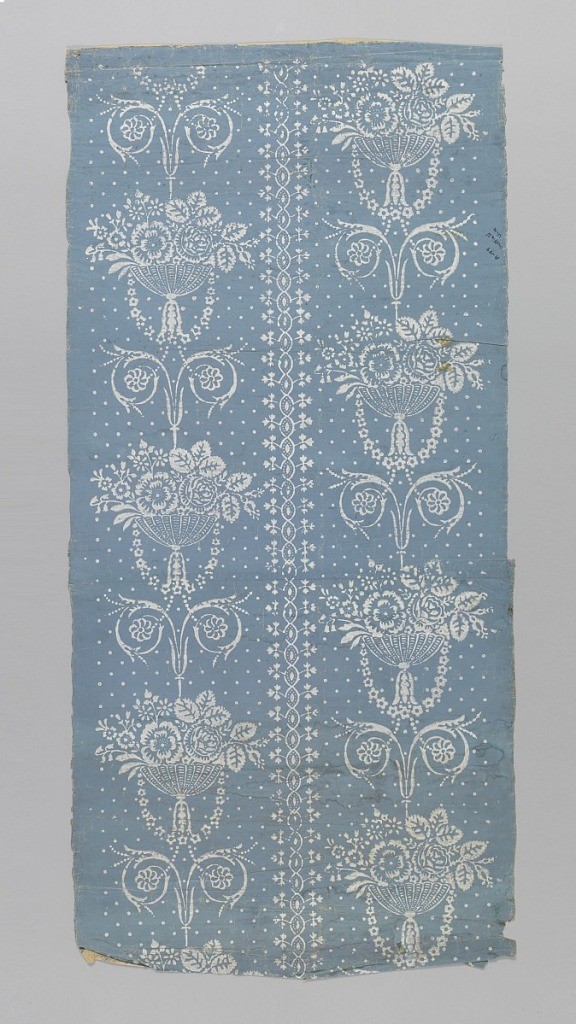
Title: Sidewall
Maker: Janes and Bolles, American
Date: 1821–28
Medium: Block-printed on handmade paper
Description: Floral bouquets, with foliate swags and scrolls, printed in white on blue ground. A lacey white stripe runs vertically through the center of the paper.